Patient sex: M
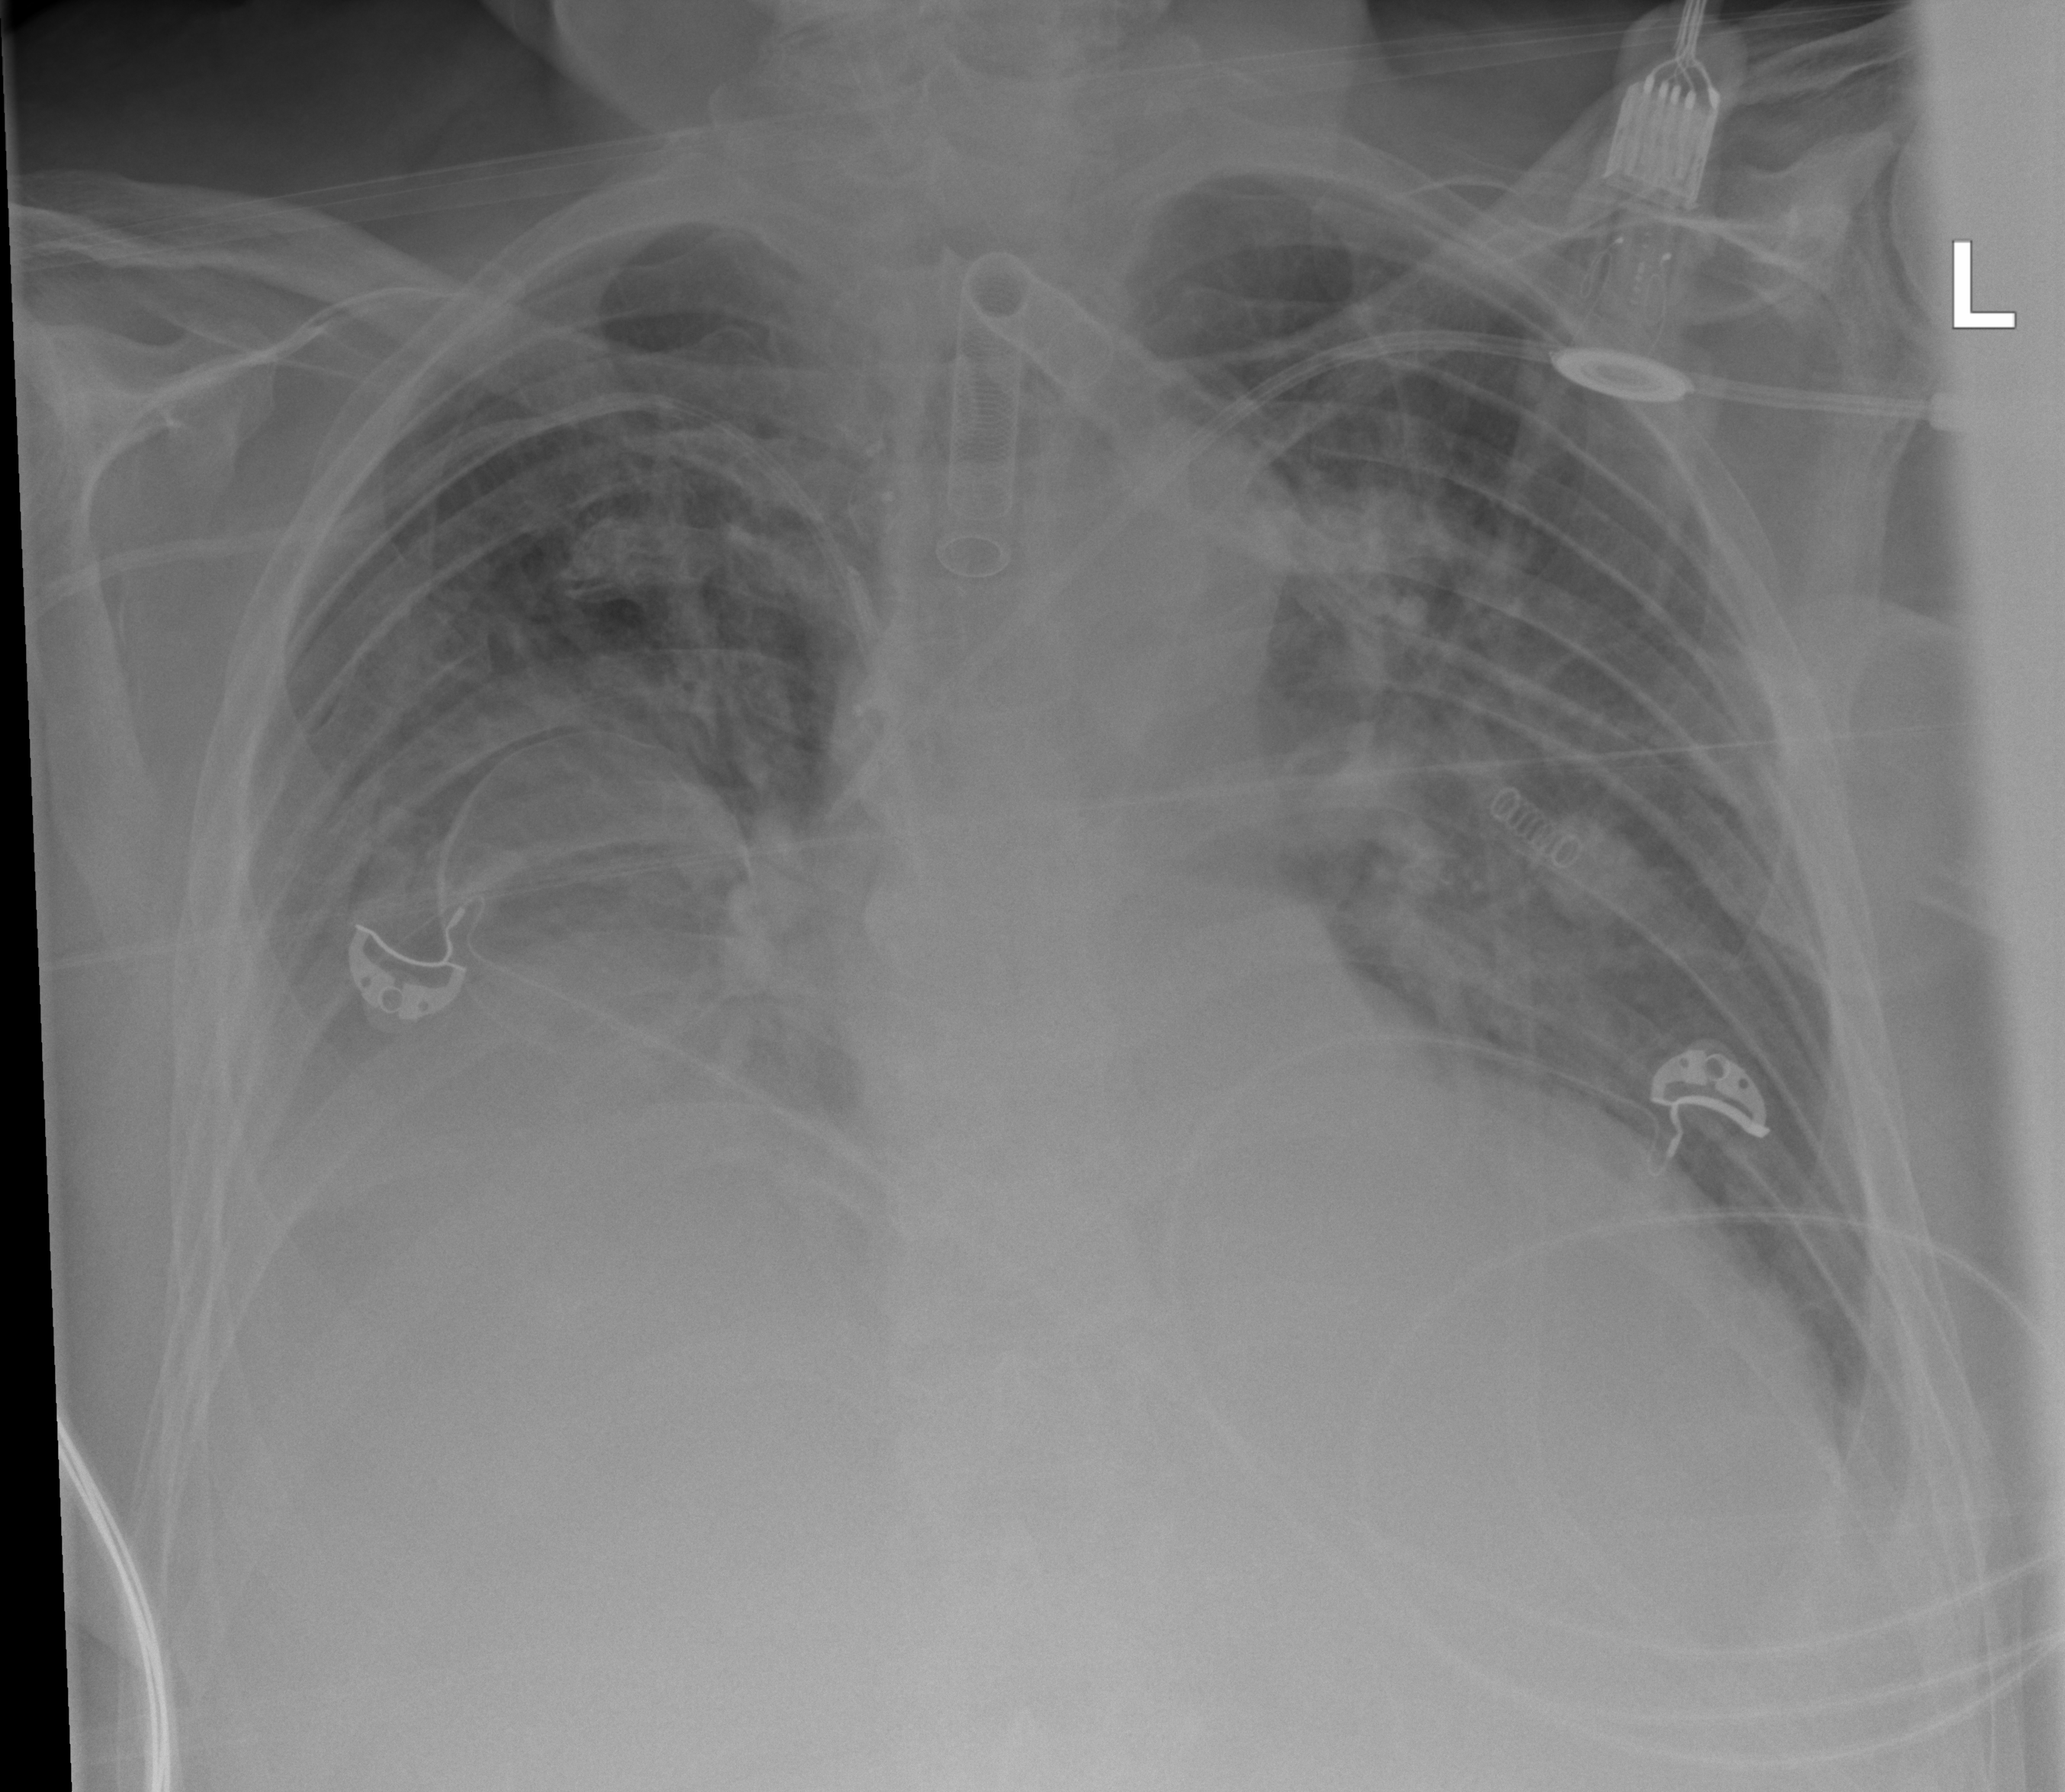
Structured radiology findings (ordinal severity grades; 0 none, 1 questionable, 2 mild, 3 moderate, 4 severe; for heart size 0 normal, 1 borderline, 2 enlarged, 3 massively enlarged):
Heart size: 1
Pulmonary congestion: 3
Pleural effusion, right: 3
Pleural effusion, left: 2
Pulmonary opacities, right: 1
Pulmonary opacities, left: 1
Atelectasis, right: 3
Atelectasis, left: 2